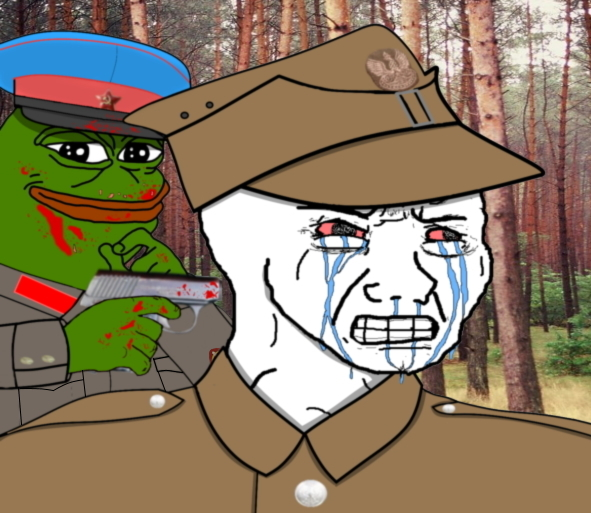
Label: 5_Wojak_with_Background